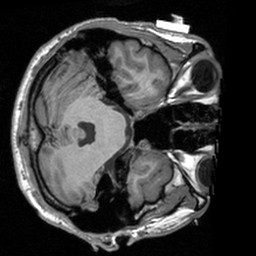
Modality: T1w
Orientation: axial
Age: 23
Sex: male
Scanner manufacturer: siemens
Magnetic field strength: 3 T
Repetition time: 1.9 s
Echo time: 0.00226 s